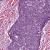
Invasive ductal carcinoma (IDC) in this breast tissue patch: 0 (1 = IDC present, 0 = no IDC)